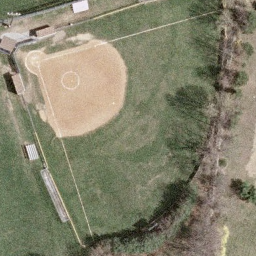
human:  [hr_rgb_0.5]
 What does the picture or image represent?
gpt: baseball diamond